Question: I want to add an option to the buyers so they can add the zip code of their state in they get the total amount of money they should pay and this is a screenshot for the option that I want to add.

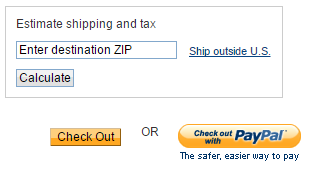
Answer: Go to your PayPal account. In the top bar, click 'Tools'. Click the link that says 'Buttons', it should be in the top left. On the right side, click 'Create new button'. This page has a lot of options, take a look around.
To set up your shipping options for your PayPal account, again go to 'Tools', then 'Shipping Calculations' (should be along the bottom), at this page you can start to customize your Domestic and International shipping options.